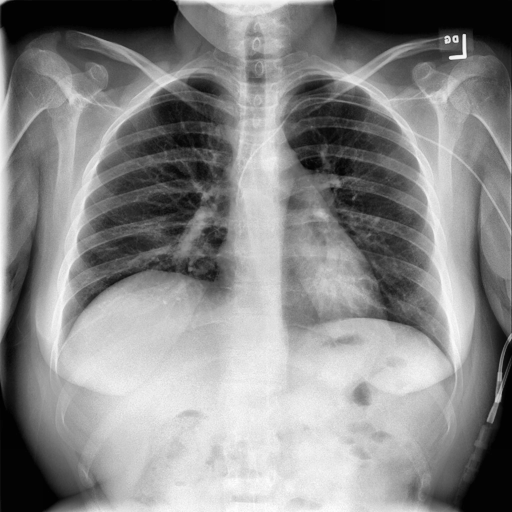
Finding: NORMAL